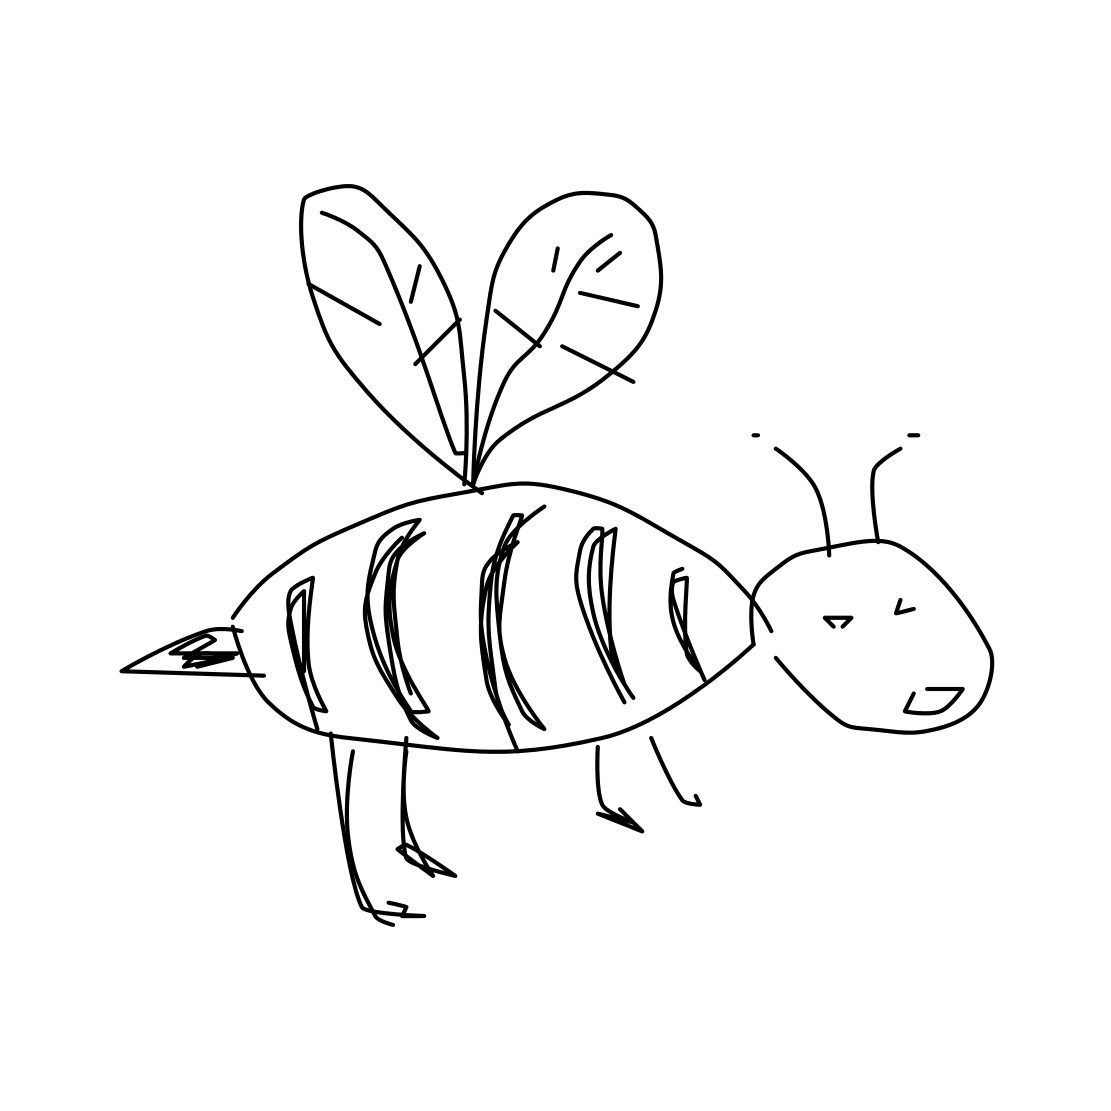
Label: bee